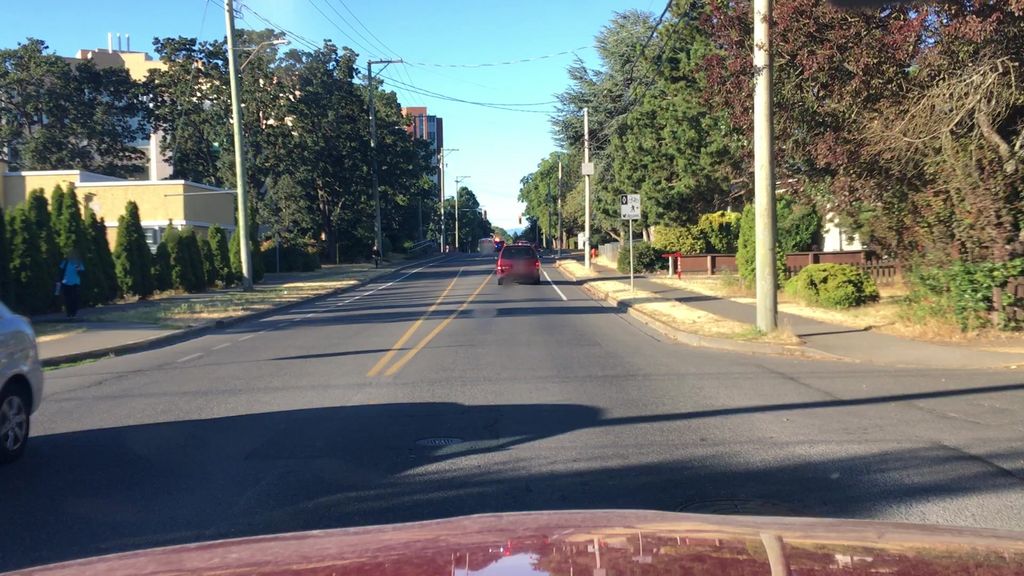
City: victoria